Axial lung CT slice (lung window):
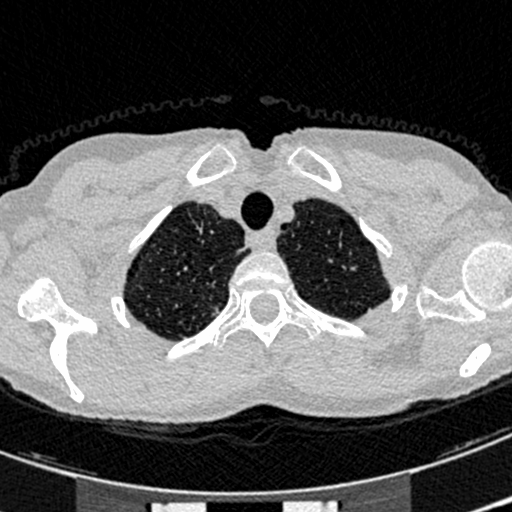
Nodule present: no